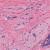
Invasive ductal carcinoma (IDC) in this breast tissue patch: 1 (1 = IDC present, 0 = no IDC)